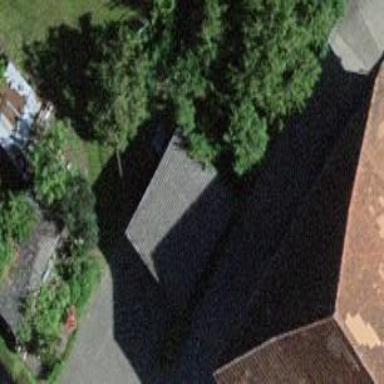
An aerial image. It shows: Garage.